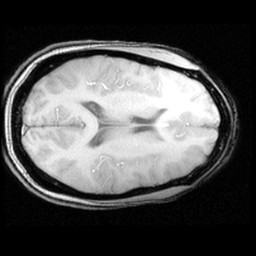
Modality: inplaneT1
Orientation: axial
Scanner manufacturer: ge
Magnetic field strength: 3 T
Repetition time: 0.3 s
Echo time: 0.003564 s